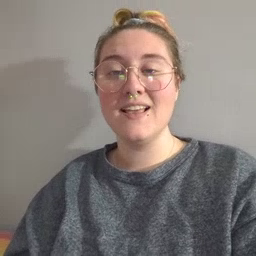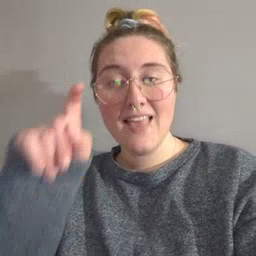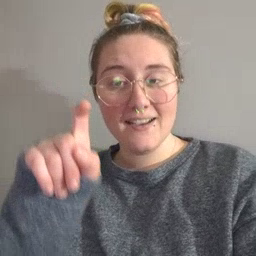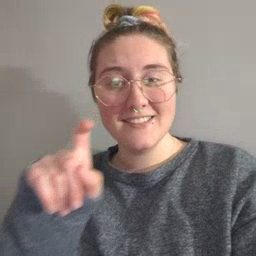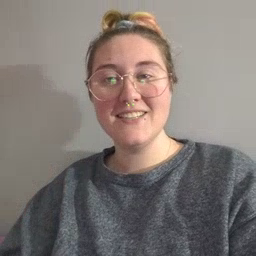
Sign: closet